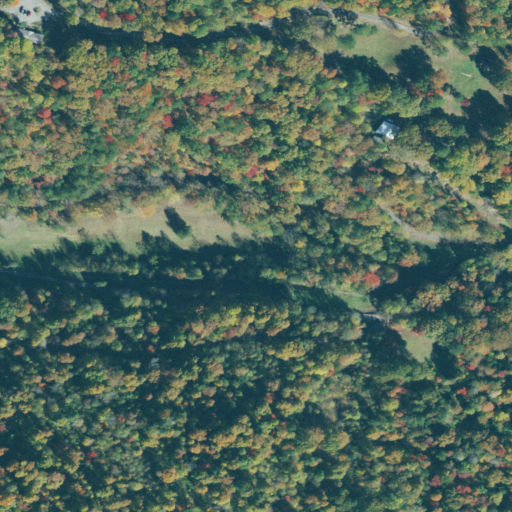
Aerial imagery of valley in Tennessee named Woodcock Gulf containing deciduous forest, open development, pasture, mixed forest, low intensity development, and shrub